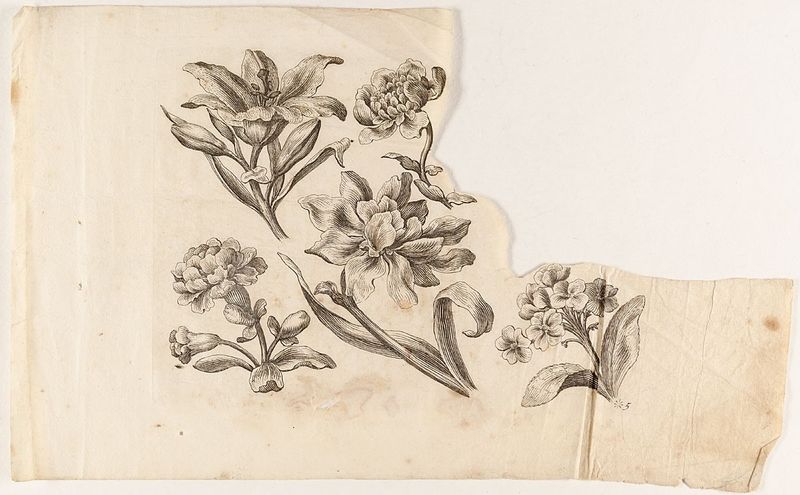
Titel: Streublumen
Künstler: Johann Christoph Schmidhammer
Standort: Hamburg
Institution: Museum für Kunst und Gewerbe Hamburg
Schlagwörter: blumen, papier, grafik, graphik, fotografie, photographie, druckgraphik, druckgrafik, stich, kupferstich, botanik, gerippt, reproduktionen, druckerzeugnisse, blüte, ornamentstich